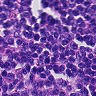
Metastatic tissue present: no